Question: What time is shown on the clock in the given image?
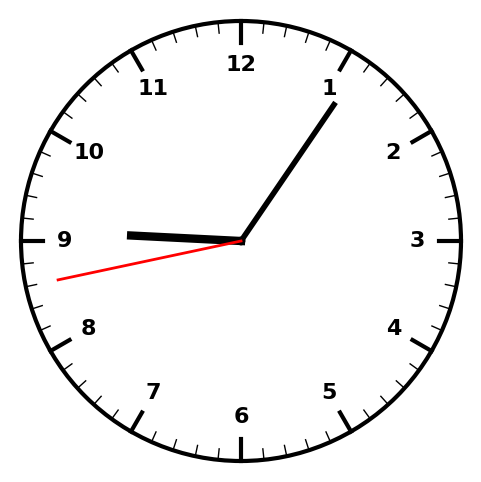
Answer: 09:05:43